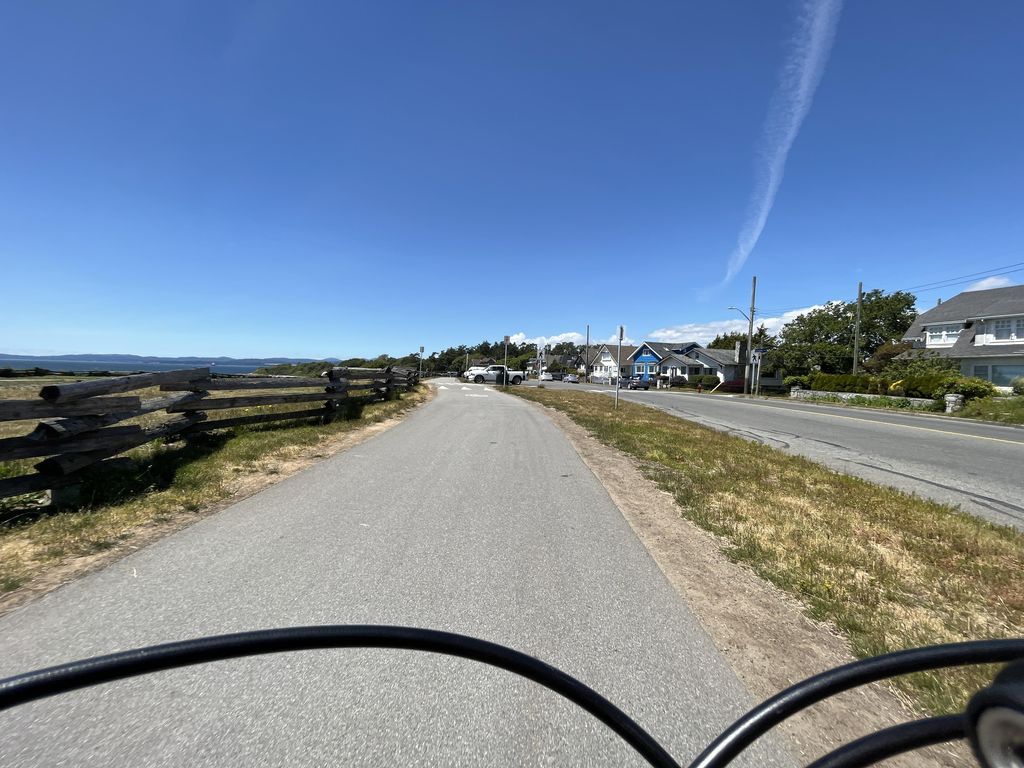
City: victoria